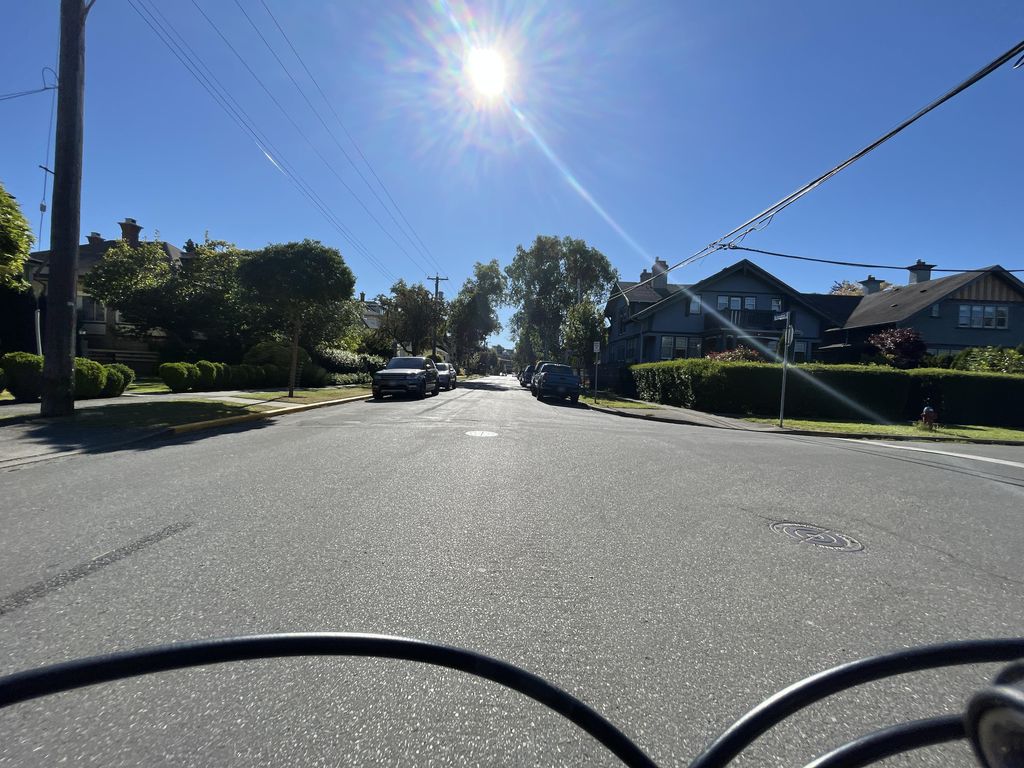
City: victoria